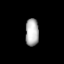
Tissue: lung
Cell type: Fibroblasts
Senescence score: 0.5618
Nuclear area (px): 358
Mean DAPI intensity: 177.21